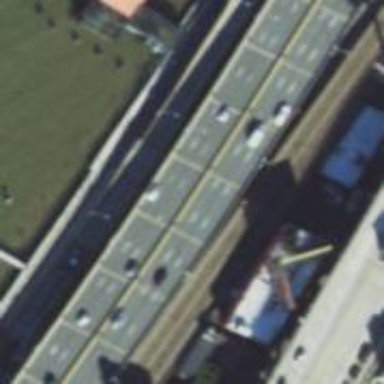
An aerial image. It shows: Motorway bridge with asphalt surface.